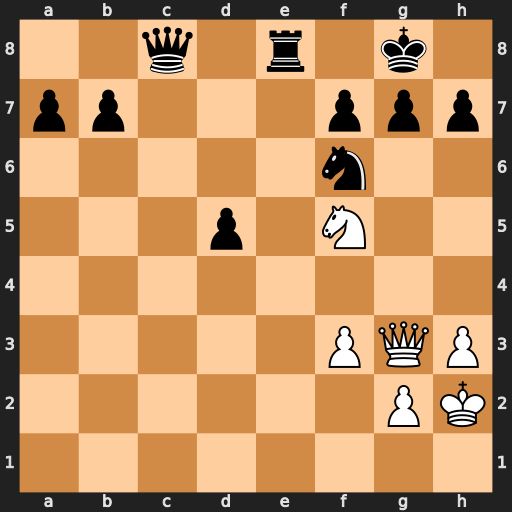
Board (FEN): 2q1r1k1/pp3ppp/5n2/3p1N2/8/5PQP/6PK/8
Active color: w
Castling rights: -
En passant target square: -
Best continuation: Qxg7#